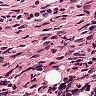
Metastatic tissue present: no